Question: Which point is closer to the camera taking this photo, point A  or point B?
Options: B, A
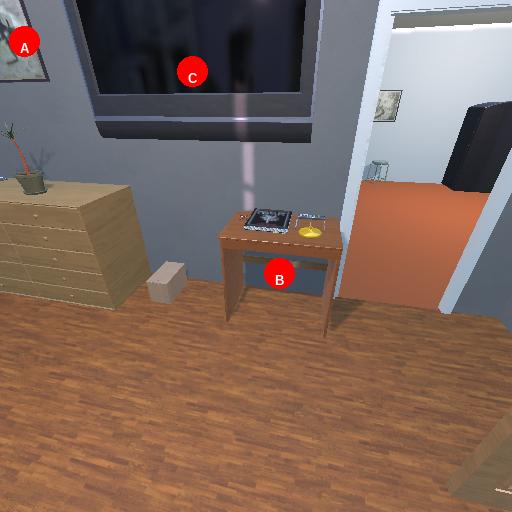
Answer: B